Question: In my stylesheet, '.four-across li' defines 'width: 174px;' at line 8806. Below that rule at line 9603, '.no-search-results' defines 'width: auto;'. However, the 174px rule is overriding an element with '.no-search-results'. Why would that be?

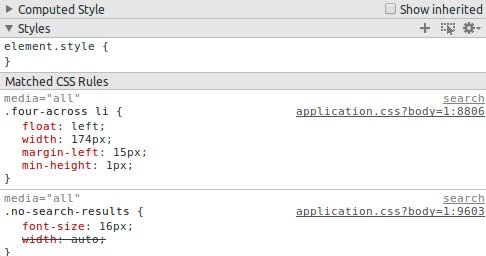
Answer: You should read about CSS specificity.
'.four-across li' is more specific than '.no-search-results', so it have higher importance level.
> Specificity is calculated by counting various components of your css
and expressing them in a form (a,b,c,d). This will be clearer with an
example, but first the components.- - - -
by <URL>
Document order matters only when given specificity is exactly the same. In you example first selector is (0,0,1,1) and second is (0,0,1,0), so the first one overrides the second one, no matter how are they ordered within CSS document.